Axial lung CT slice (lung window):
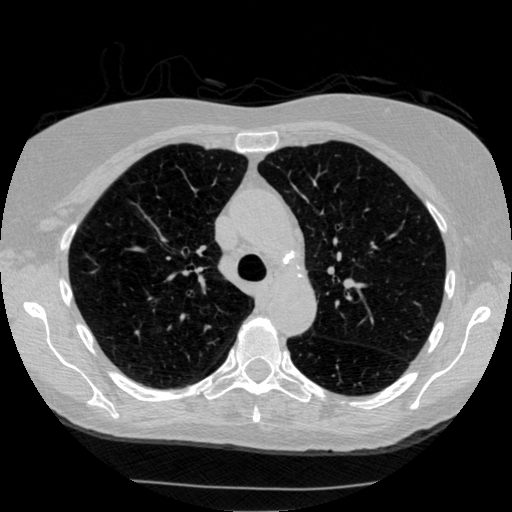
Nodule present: no